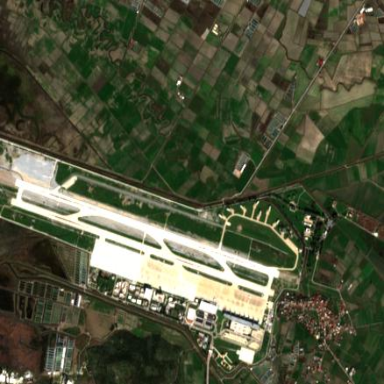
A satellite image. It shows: International public aerodrome.